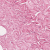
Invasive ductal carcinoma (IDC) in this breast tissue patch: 0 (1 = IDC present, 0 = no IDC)